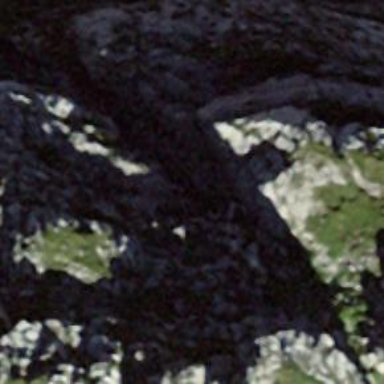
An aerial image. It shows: Natural cliff.